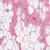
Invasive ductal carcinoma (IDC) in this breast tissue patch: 0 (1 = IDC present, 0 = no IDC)